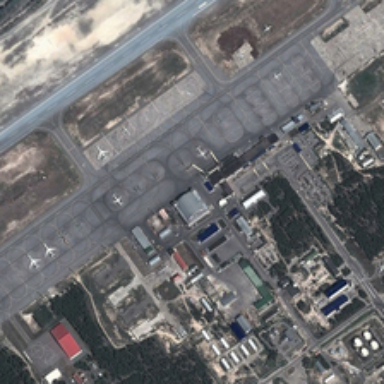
Some planes are parked in an airport near some green trees .